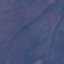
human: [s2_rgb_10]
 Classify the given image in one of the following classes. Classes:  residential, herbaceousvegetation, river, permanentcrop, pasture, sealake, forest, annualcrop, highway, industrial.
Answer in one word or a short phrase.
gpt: HerbaceousVegetation